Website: home-depot
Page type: customer-info-address
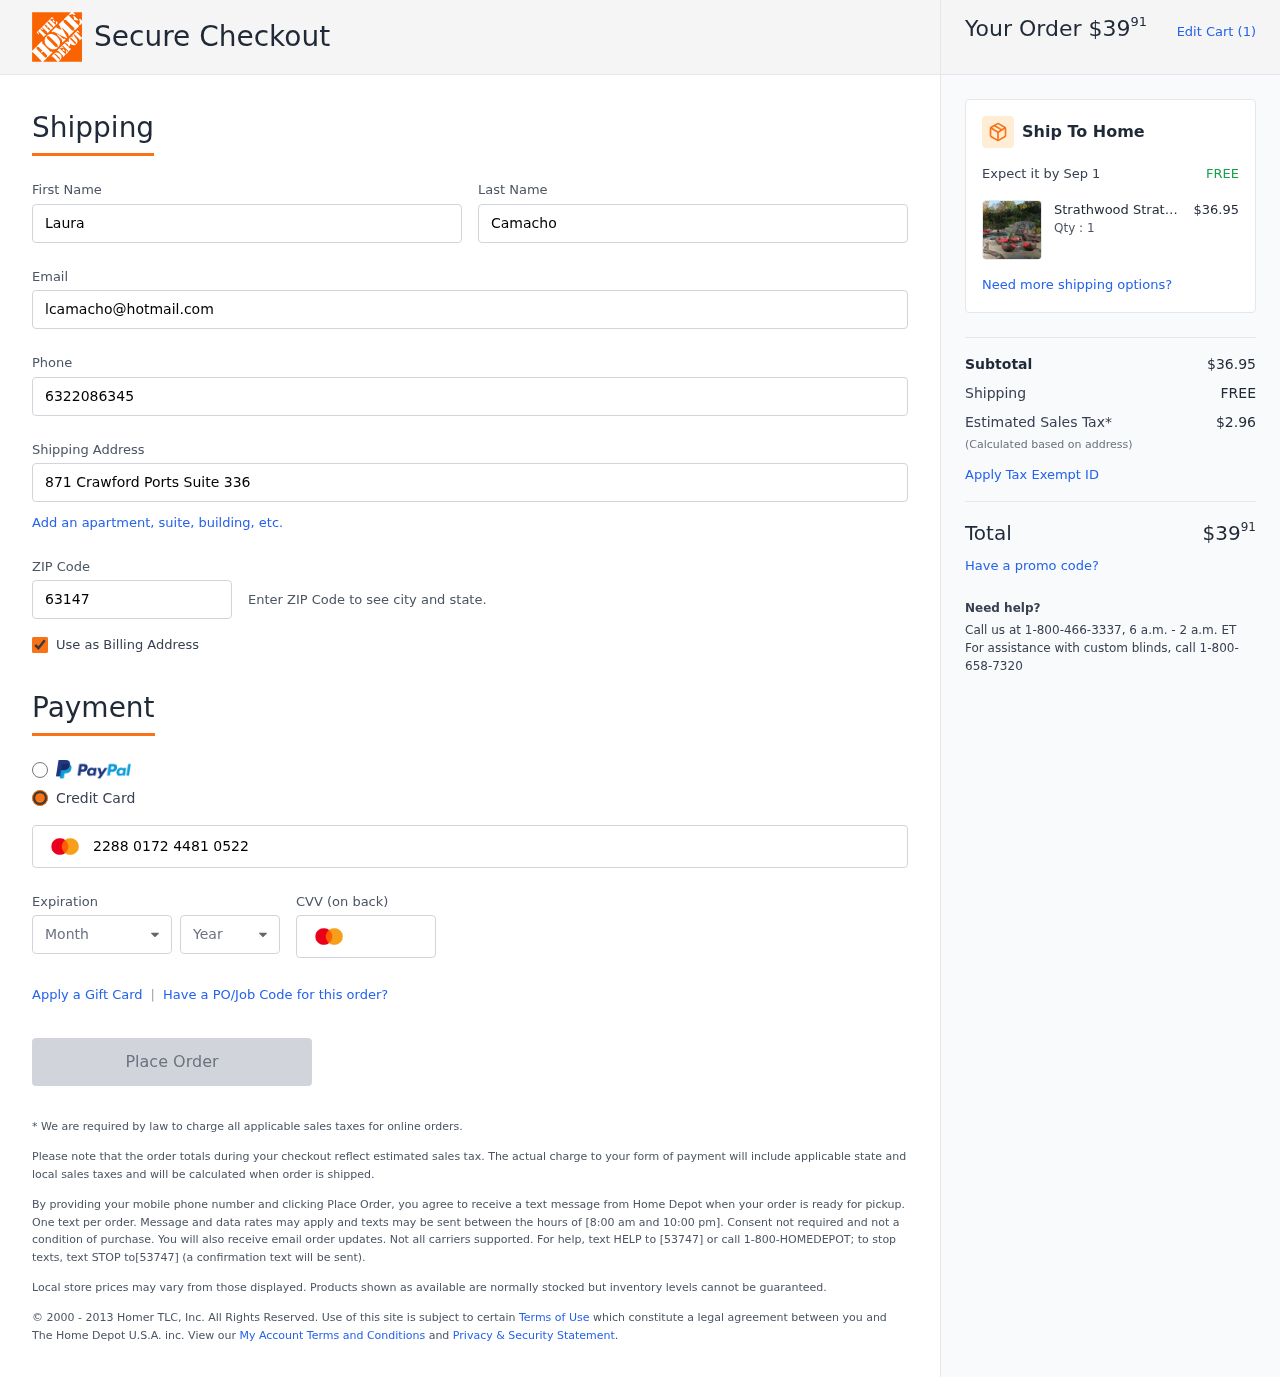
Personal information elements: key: PII_CARD_CVV
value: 393
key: PII_CARD_EXPIRY_MONTH
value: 09
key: PII_CARD_EXPIRY_YEAR
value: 30
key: PII_CARD_NUMBER
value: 2288 0172 4481 0522
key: PII_EMAIL
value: lcamacho@hotmail.com
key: PII_FIRSTNAME
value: Laura
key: PII_LASTNAME
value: Camacho
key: PII_PHONE
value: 6322086345
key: PII_POSTCODE
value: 63147
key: PII_STREET
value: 871 Crawford Ports Suite 336
Product elements: key: PRODUCT1_BRAND
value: Strathwood
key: PRODUCT1_NAME
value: Strathwood Cantina Collection (Discontinued by Manufacturer)
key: PRODUCT1_NAME
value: Strathwood Cantina C...
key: PRODUCT1_PRICE
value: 36.95
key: PRODUCT1_QUANTITY
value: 1
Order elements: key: ORDER_TOTAL
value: $3991
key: ORDER_NUM_ITEMS
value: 1
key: ORDER_DELIVERY_DATE
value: Sep 1
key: ORDER_SUBTOTAL
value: $36.95
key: ORDER_SHIPPING_COST
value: FREE
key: ORDER_TAX
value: $2.96